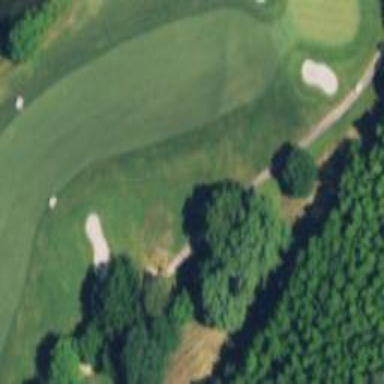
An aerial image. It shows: Golf fairway surrounded by grass.